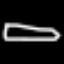
Label: pencil